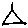
Label: triangle